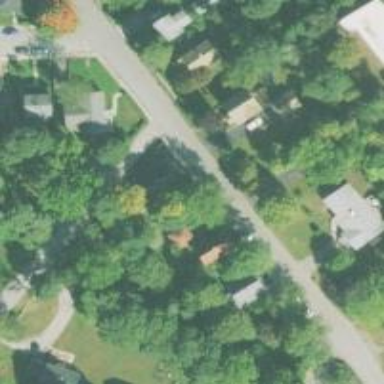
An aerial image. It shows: Residential driveway designated as service road.